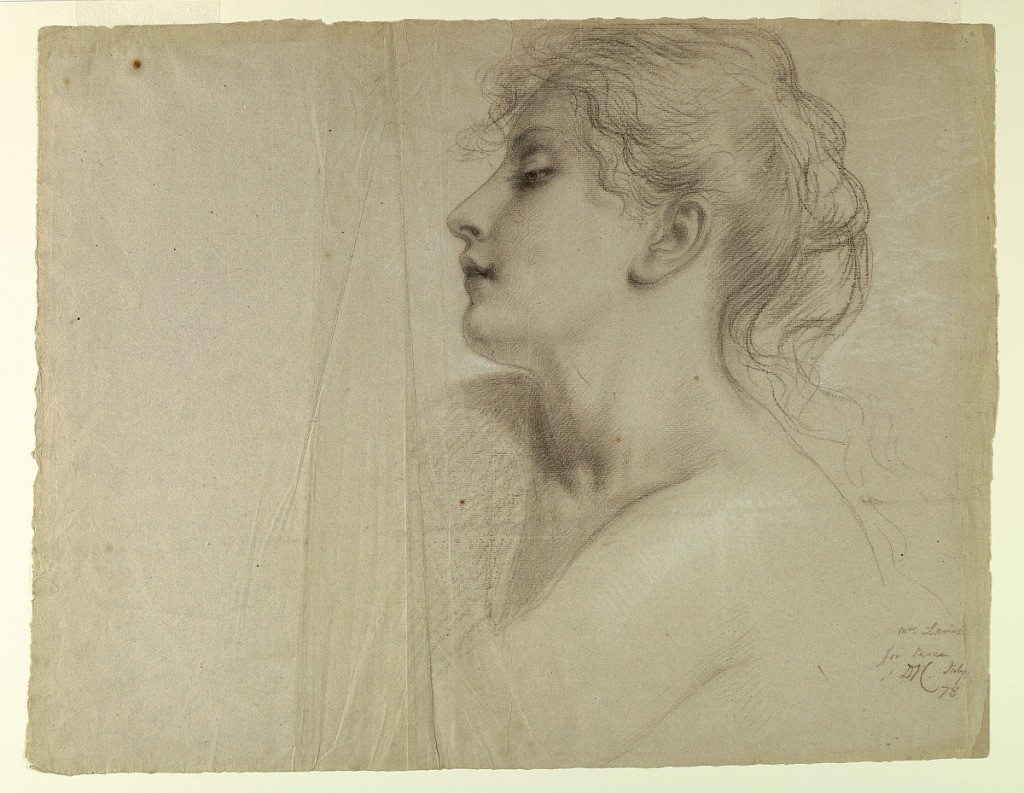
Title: Mrs. Levicz as Peace, Study for "Justice and Peace"
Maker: Daniel Huntington, American, 1816–1906
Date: July 1878
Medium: Charcoal and white chalk on grey laid paper
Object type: Drawing
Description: Head and shoulders of a female figure, seen in left profile.